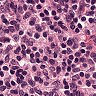
Metastatic tissue present: no